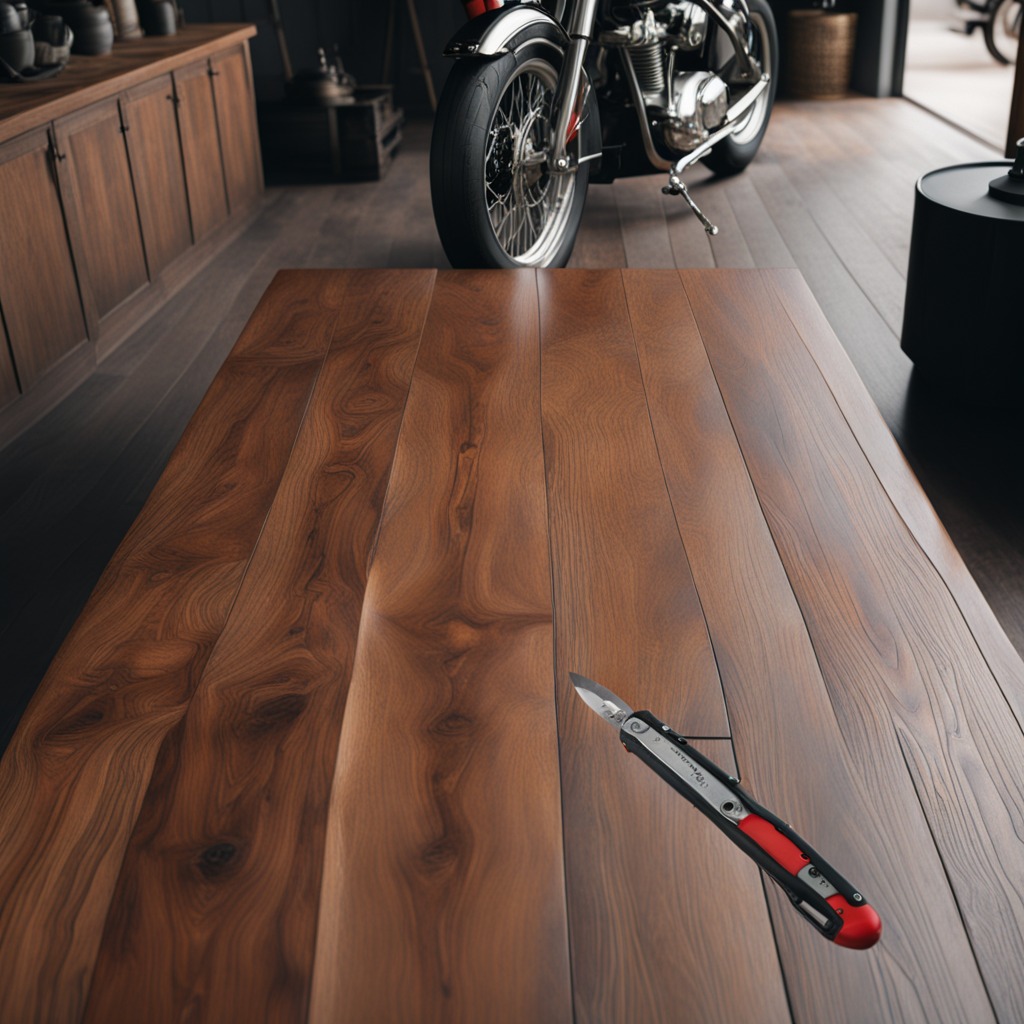
A utility knife is lying on the wooden table in a vintage motorcycle garage.